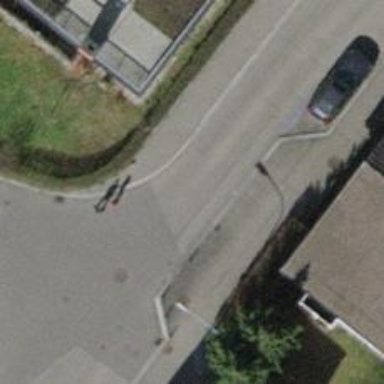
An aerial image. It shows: Unmarked road crossing with choker for traffic calming.